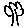
Label: tree